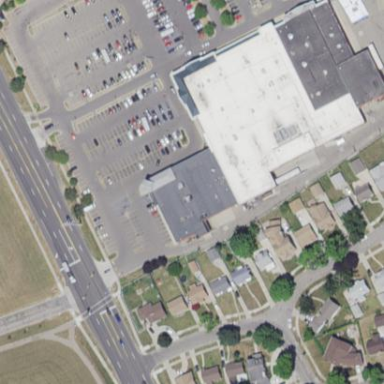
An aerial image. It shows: Pharmacy building providing healthcare services.